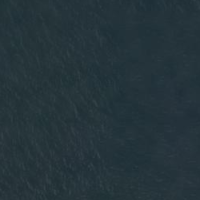
EUNIS habitat code: 14
Species observed at this site:
Tachybaptus ruficollis
Podiceps grisegena
Podiceps cristatus
Actitis hypoleucos
Fulica atra
Anas crecca
Alcedo atthis
Anthus spinoletta
Podiceps nigricollis
Bucephala clangula
Gallinago gallinago
Chroicocephalus ridibundus
Larus michahellis
Gavia arctica
Cygnus olor
Gallinula chloropus
Ardea alba
Motacilla cinerea
Melanitta nigra
Anas platyrhynchos
Accipiter gentilis
Aythya ferina
Larus canus
Aythya fuligula
Aythya marila
Calidris alpina
Phalacrocorax carbo
Mareca strepera
Mergus merganser
Sterna hirundo
Anser anser
Accipiter nisus